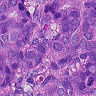
Metastatic tissue present: yes